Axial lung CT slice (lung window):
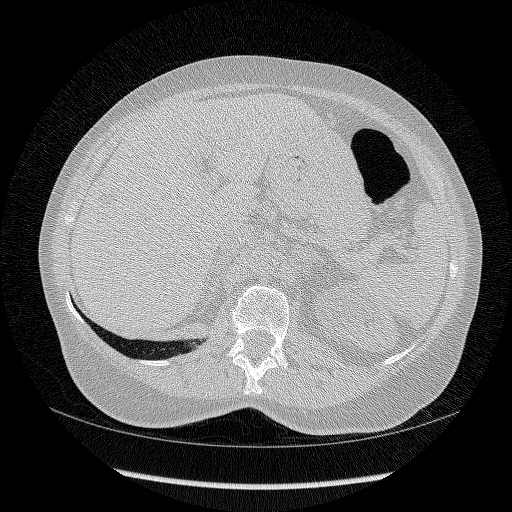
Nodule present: no